Interaction volume radius: 5 \u00c5
Interaction volume height: 20 \u00c5
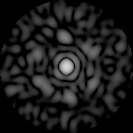
Disorder parameter: 0.8186